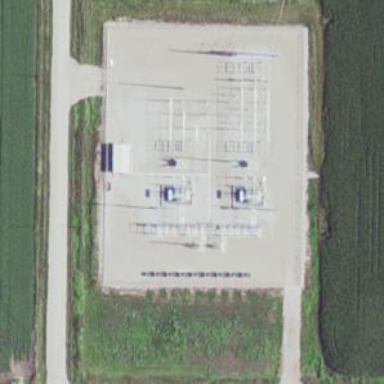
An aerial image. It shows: Outdoor power substation at the transmission level.